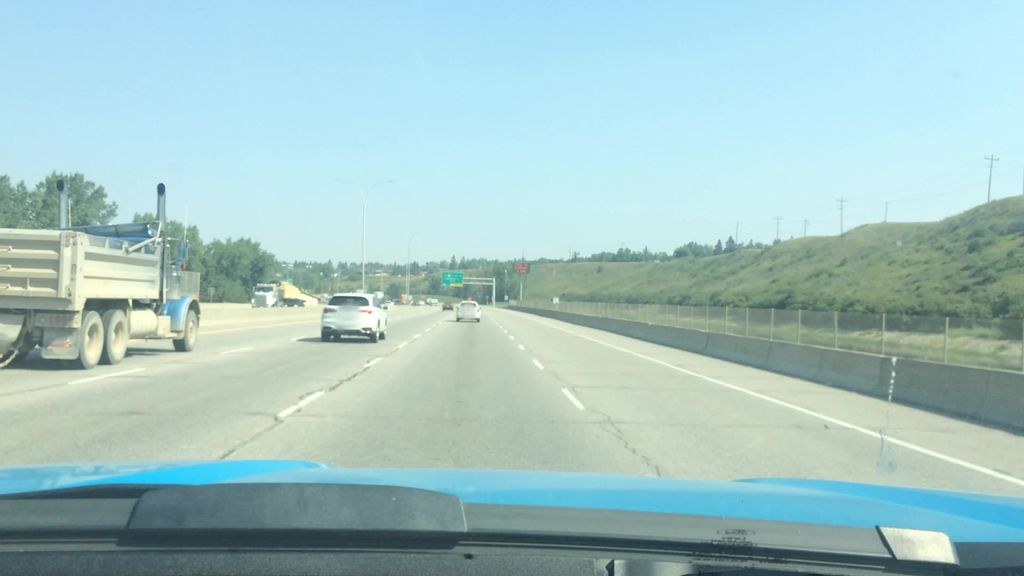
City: calgary